Question: Custom check box of a form I am buidling seems to get repeated in IE7. I am using "custom-form-elements.js" from <URL>
It is working fine except the check box seems like repeating in IE7 and IE8. I have added the javascript file as stated there. Attached is my check box image file
In the javascript file I have changed the width/height as below
'''
var checkboxHeight = "24";
'''
And in my css as below
'''
.checkbox {
width: 25px;
height: 24px;
padding: 0 5px 0 0;
background: url(../images/checkbox.png) no-repeat;
display: block;
clear: left;
float: left;
margin-left: 90px;
margin-right: 20px;
}
'''
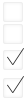
Answer: The problem seems to be that the CSS from bootstrap.min.css overrides your CSS for the padding of the element. Bootstrap.min.css has a rule:
'''
.form-horizontal .checkbox {
padding-top: 7px;
...
}
'''
This overrides your padding rule, so in effect the element has a 7px top padding. This increases the element's height on IE7 and you see the background image that extends downwards.
A fix could be making your CSS rule more specific, for example '.form-horizontal .ticks .checkbox {...}' or adding an '!important' for your padding.